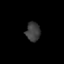
Tissue: lung
Cell type: Myeloid cells
Senescence score: 0.2395
Nuclear area (px): 267
Mean DAPI intensity: 60.835